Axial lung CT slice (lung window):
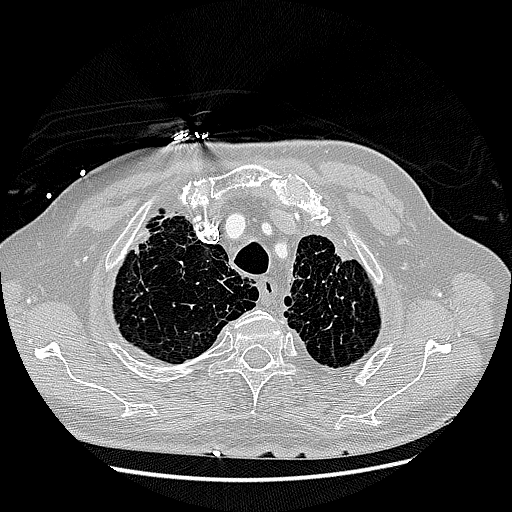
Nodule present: no